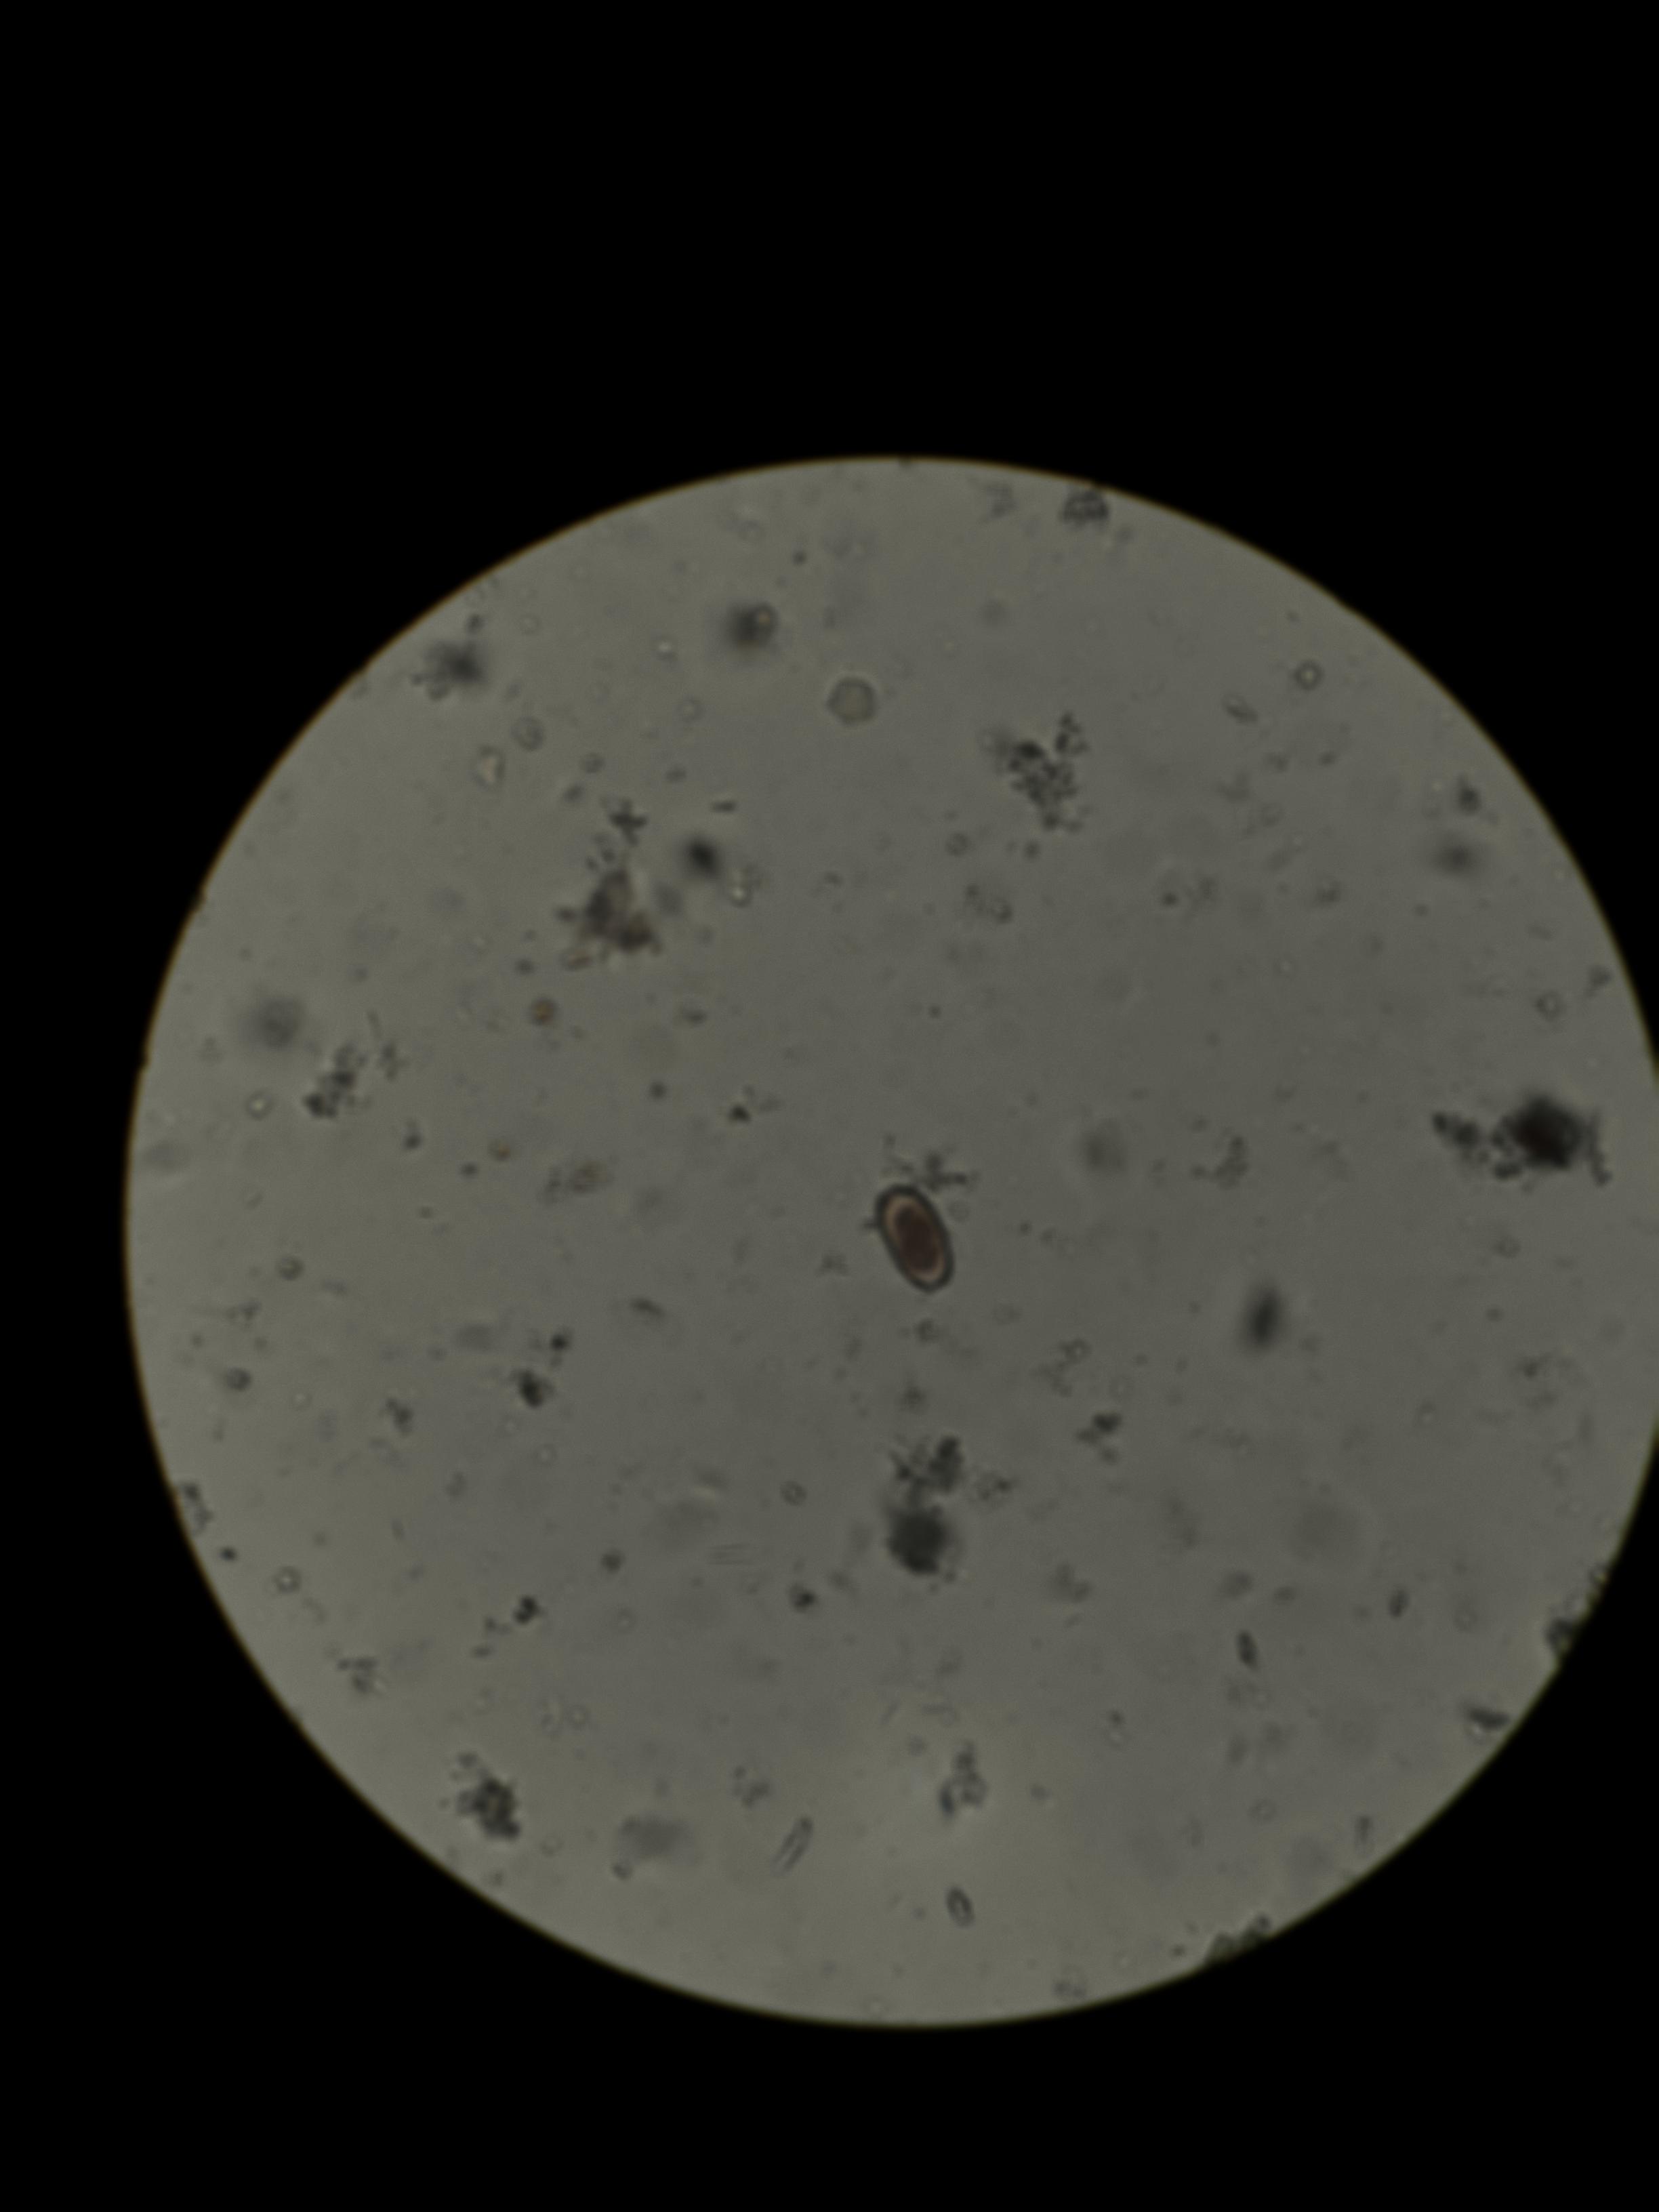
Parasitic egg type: Capillaria philippinensis